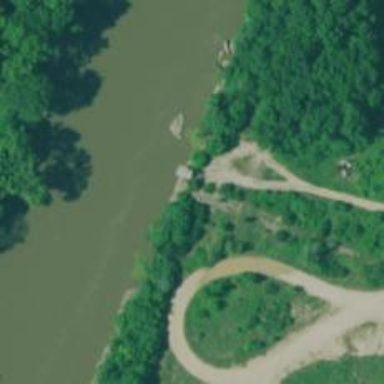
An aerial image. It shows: Historic bridge with service spur.